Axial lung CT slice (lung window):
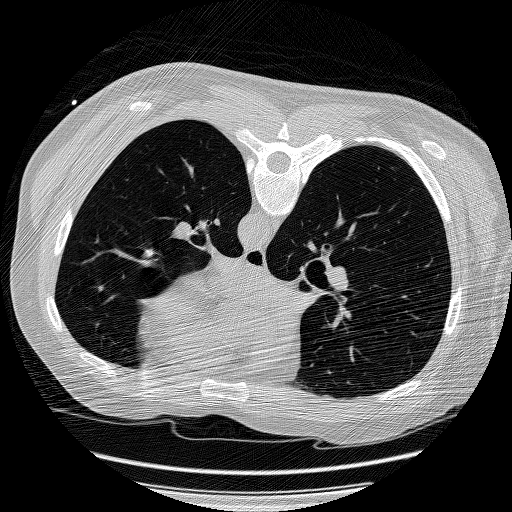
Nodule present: no